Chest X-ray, PA view. Patient: 52 years old, sex F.
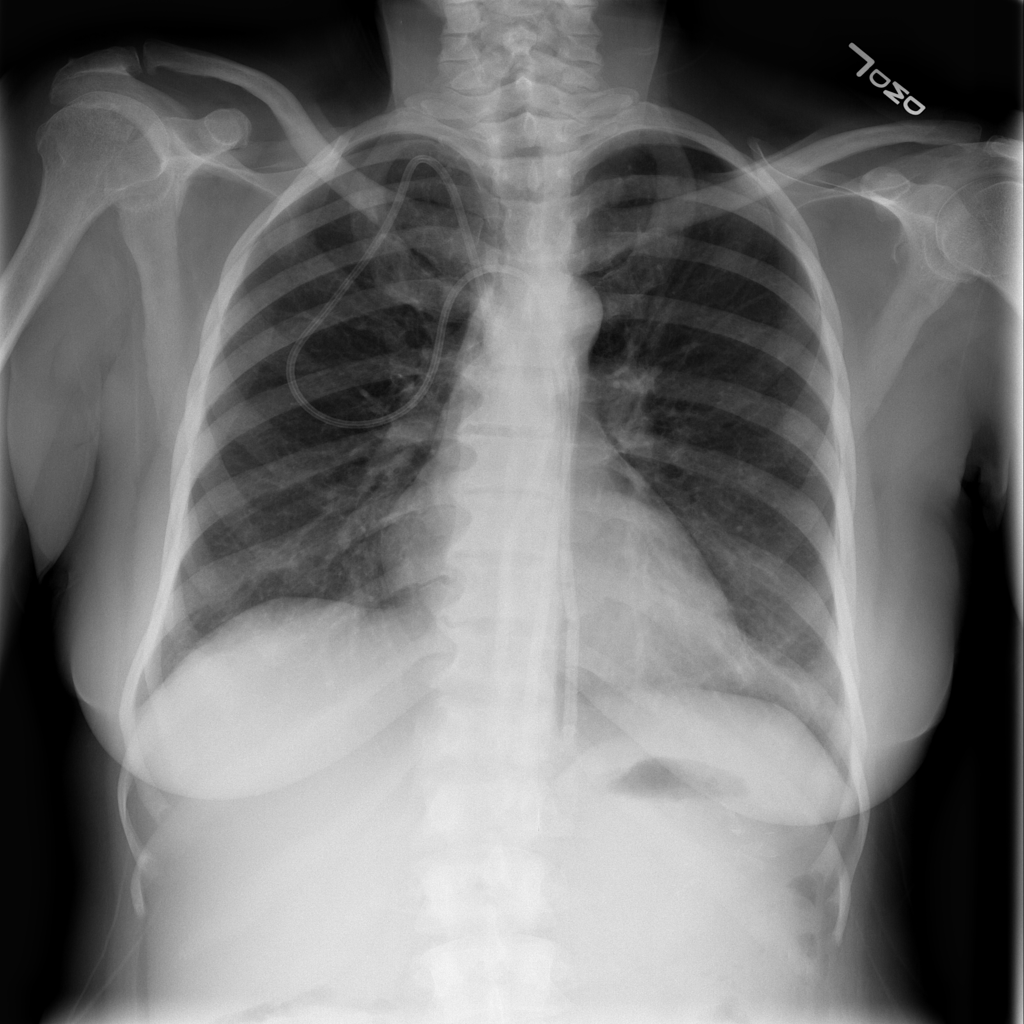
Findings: Infiltration